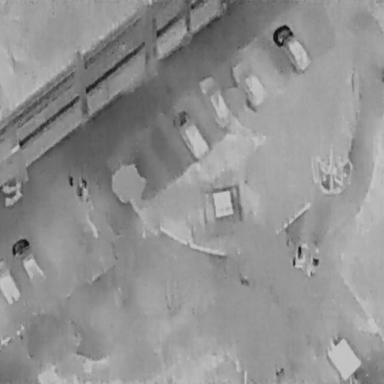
There are 11 objects shown in the infrared image, including six Cars, and five People.